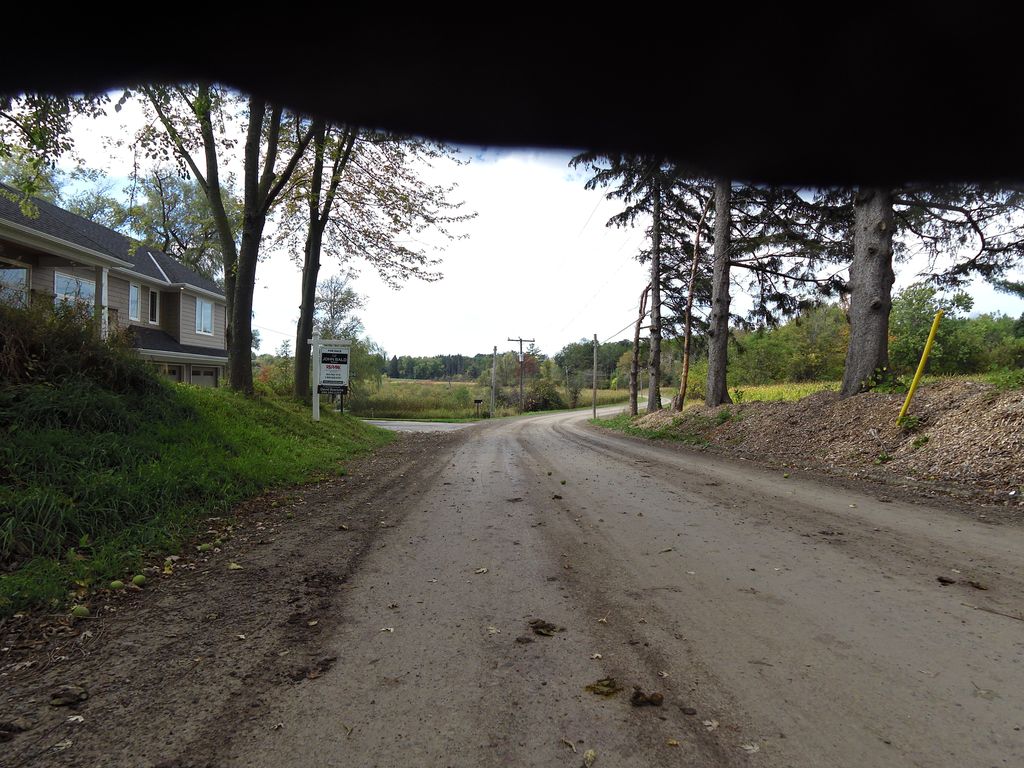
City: hamilton